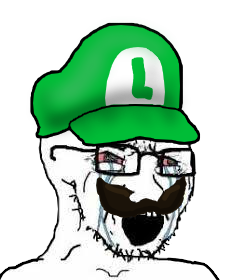
Label: 5_Soyjak